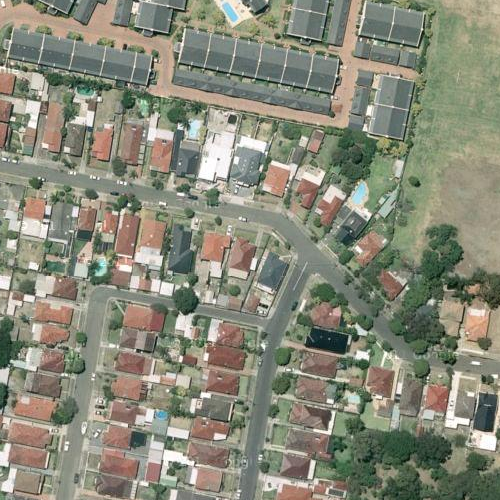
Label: sydney